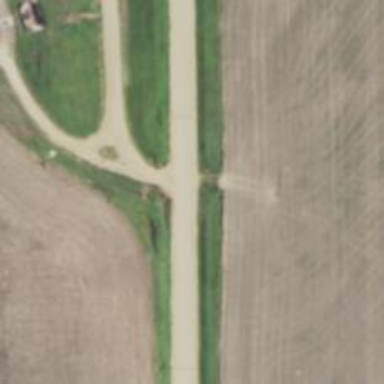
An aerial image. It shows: Unclassified road.